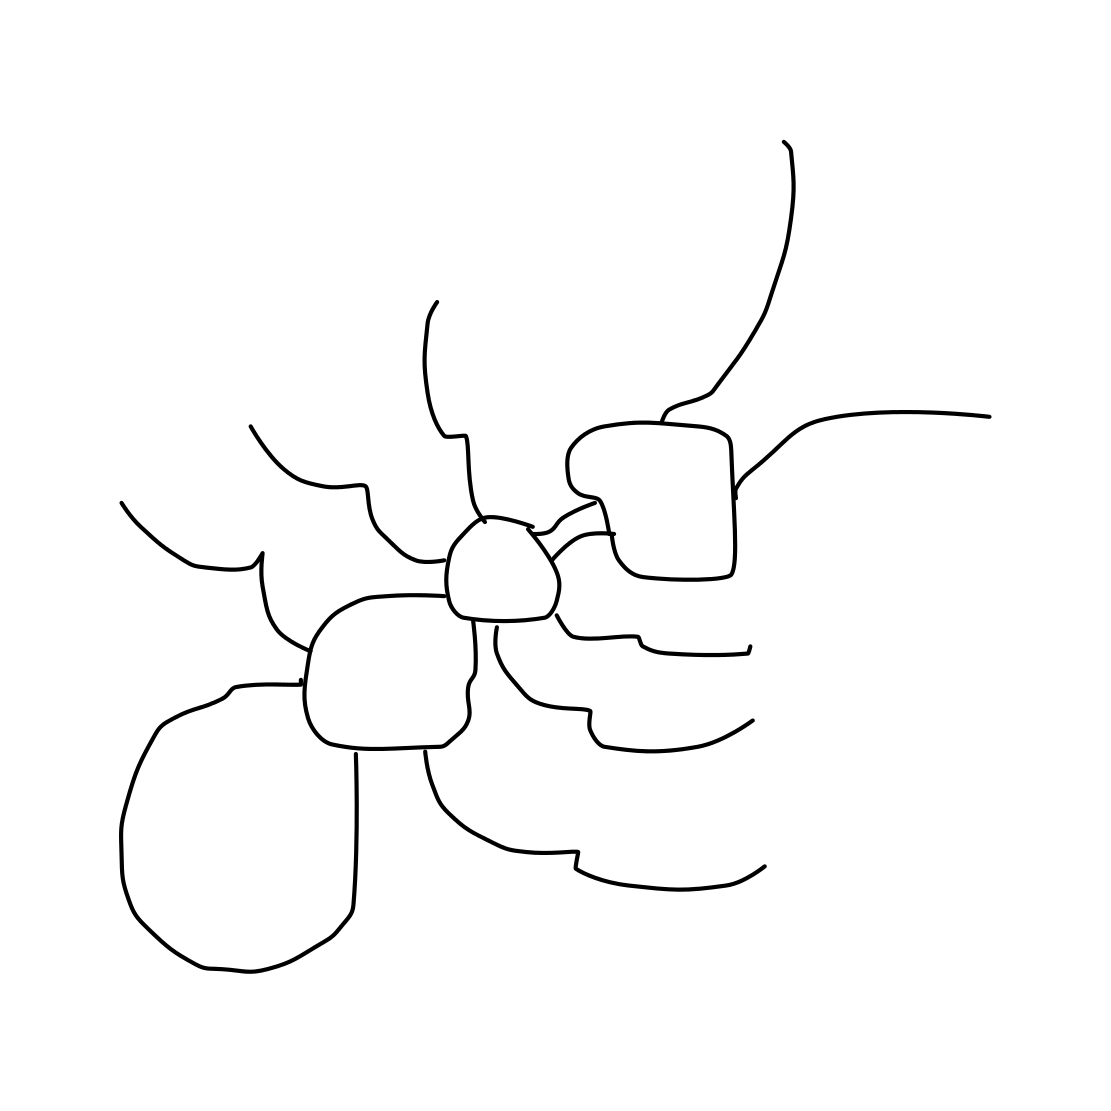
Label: ant